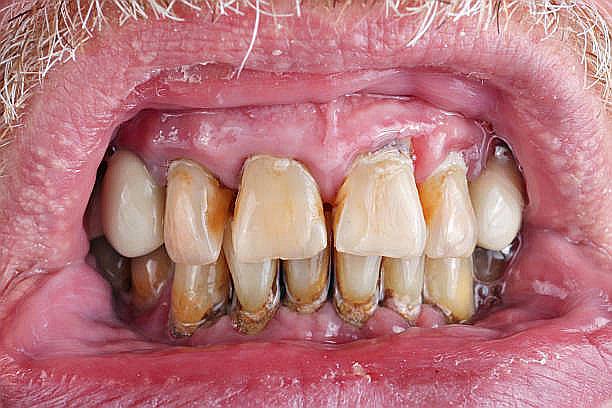
Condition: Gingivitis